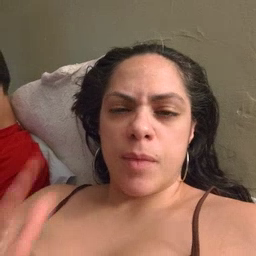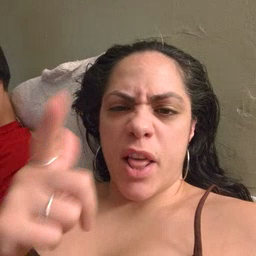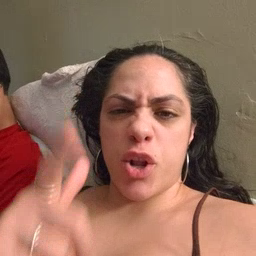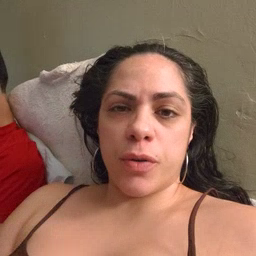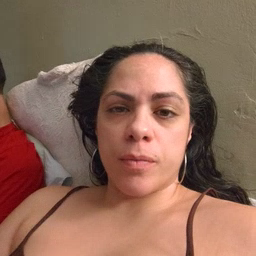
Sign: later